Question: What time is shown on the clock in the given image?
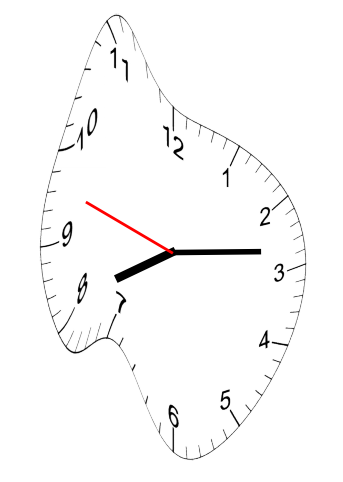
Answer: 08:13:48